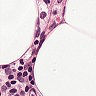
Metastatic tissue present: no